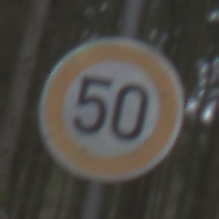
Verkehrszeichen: Geschwindigkeit50
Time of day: Midday
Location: Outdoor (Nature)
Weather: Overcast
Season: NotSpecified
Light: Natural